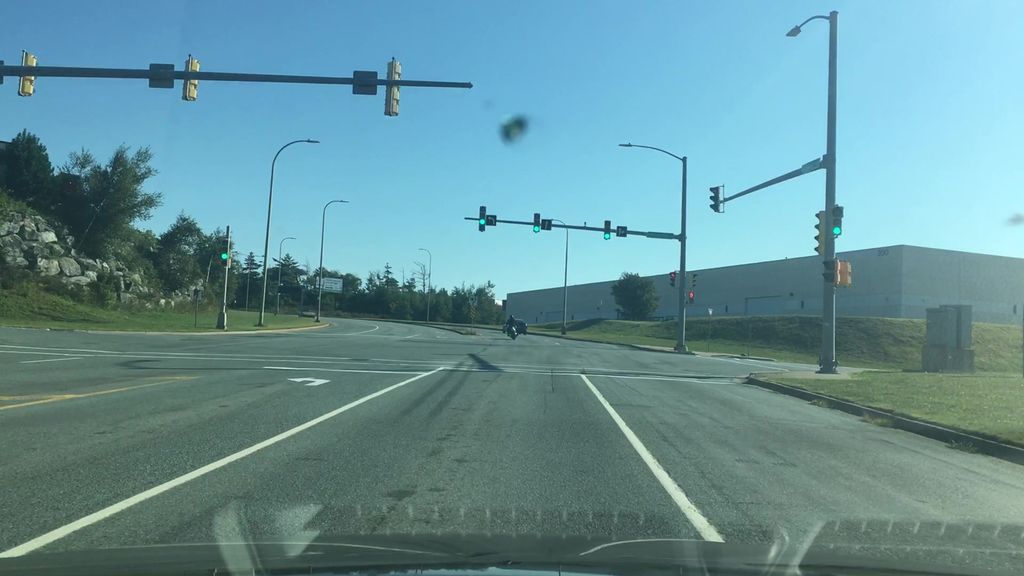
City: halifax